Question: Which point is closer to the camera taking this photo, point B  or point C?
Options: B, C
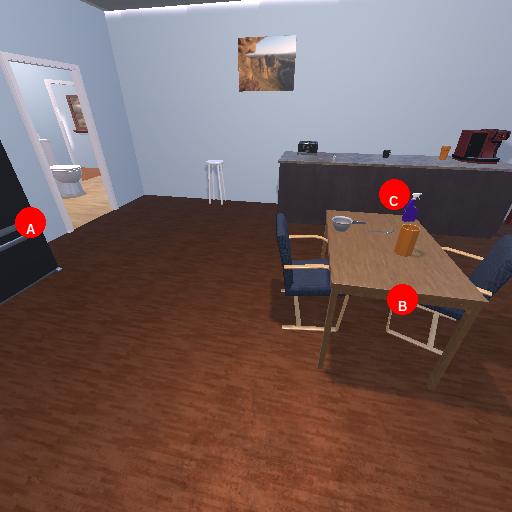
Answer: B